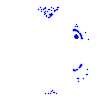
Particle: kaon